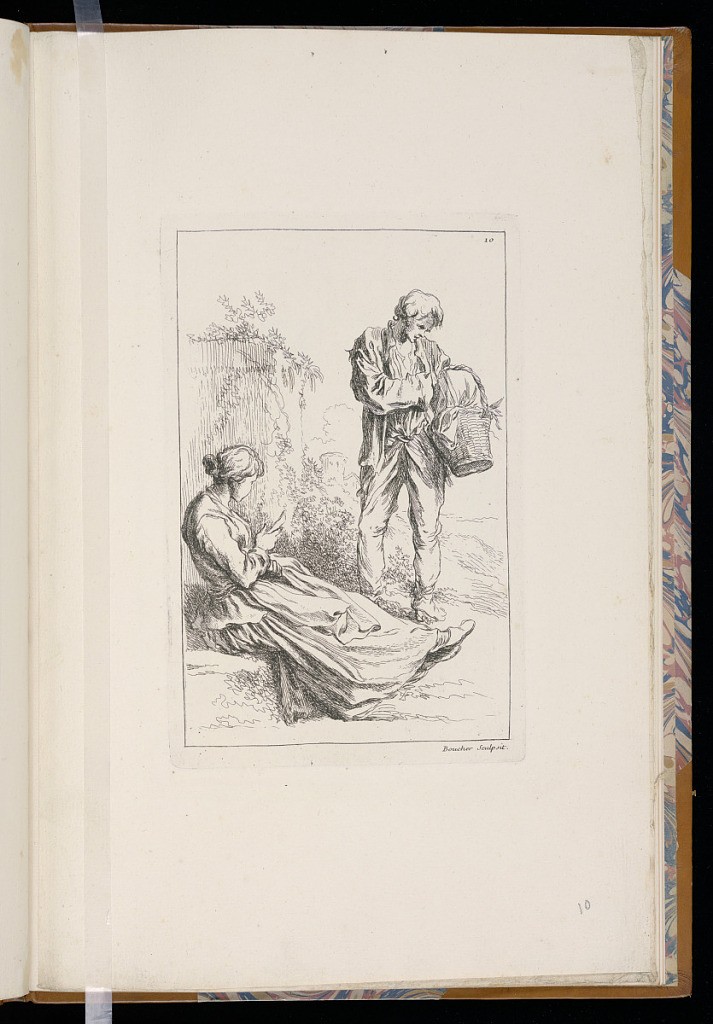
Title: Figure Studies
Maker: François Boucher, French, 1703–1770
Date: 1735
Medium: Etching on paper
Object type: Print
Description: Figure studies / sketches on a single plate. A young woman seated in profile reading a letter, a young man standing next to her looking into his basket, a faint landscape with foliage and a building in the background. The plate is signed and numbered.